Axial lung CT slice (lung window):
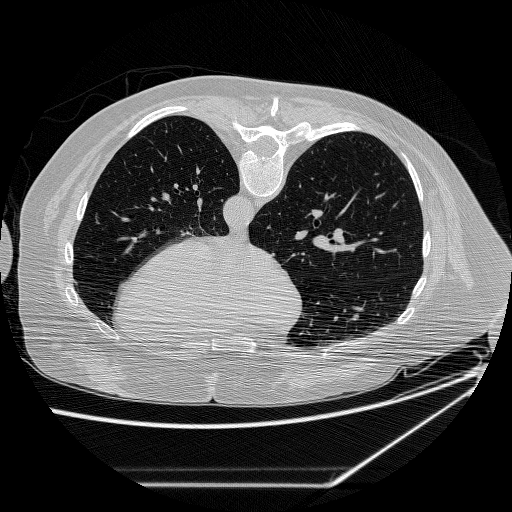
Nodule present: no